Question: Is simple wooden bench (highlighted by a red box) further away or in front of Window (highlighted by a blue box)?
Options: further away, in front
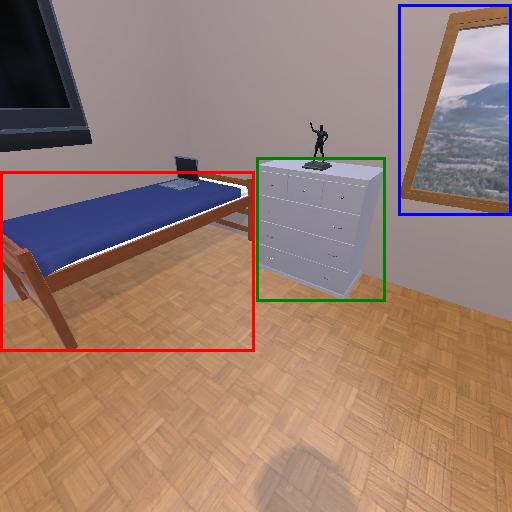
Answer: further away